Question: I am trying to use the attached image as border of the div but failed.
My code is
'''
<div class="menu-box-wrapper">
</div>
'''
CSS
'''
.menu-box-wrapper{
border-image:url(../images/about-text-bg-box.png) 30 repeat stretch;
height:100px;
width:100px;
}
'''
Demo : <URL>

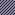
Answer: I got it to work:
'''
.menu-box-wrapper{
border: 20px solid transparent;
border-image: url(http://s30.postimg.org/w2z6ws0h9/about_text_bg_box.png?noCache=<PHONE>) 7 repeat stretch;
padding: 15px;
height:200px;
width:400px;
background:#000;
}
h1{
color:#fff;
}
'''
<URL>
Apparently It will only stretch if you do 7 or under, which is half of the image. Of course, I don't know for sure. Change the border width for a bigger image